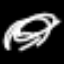
Label: squiggle